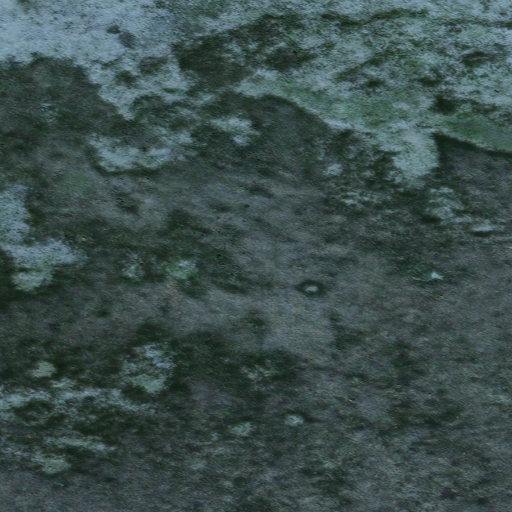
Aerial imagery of island in Alaska named Chowiet Island containing only unknown